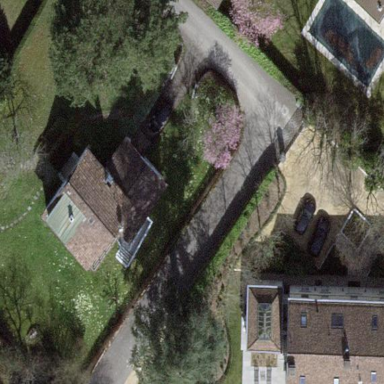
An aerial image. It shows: Garden surrounded by fence.